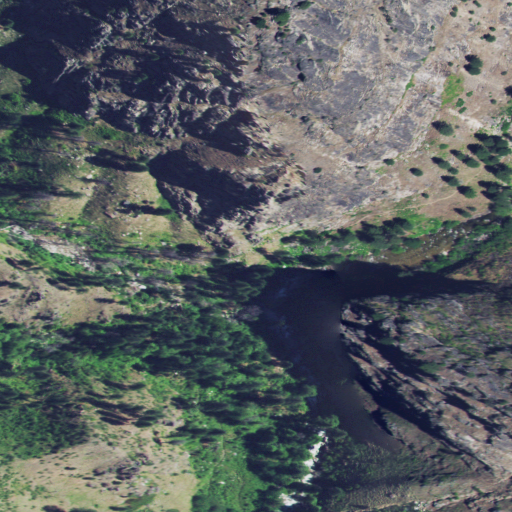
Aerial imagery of valley in Idaho named Forest Gulch containing grassland, shrub, and evergreen forest